Field crop: tomato
Growth stage: 2
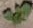
Species: solanum